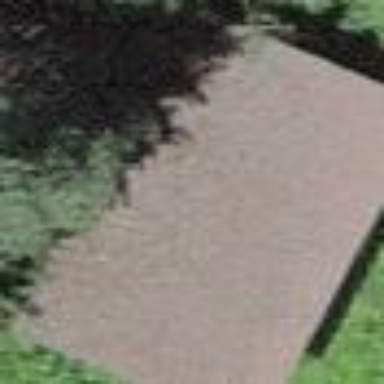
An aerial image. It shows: Barn.